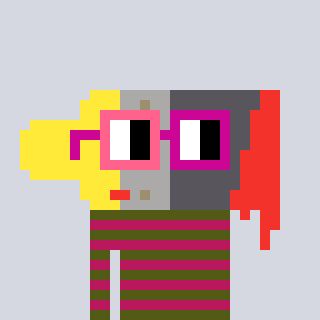
a pixel art character with square pink and red glasses, a paintbrush-shaped head and a darkpink-colored body on a cool background